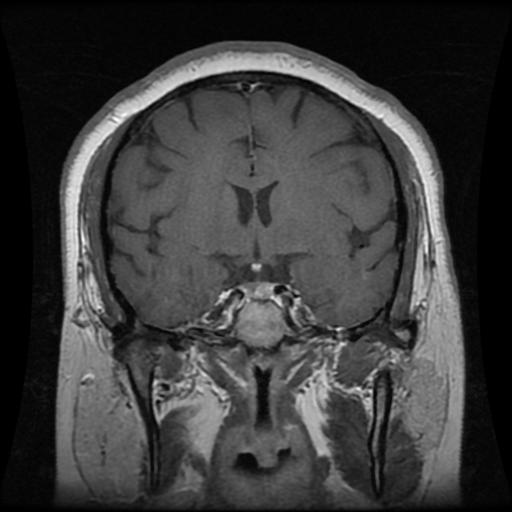
Label: pituitary